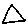
Label: triangle